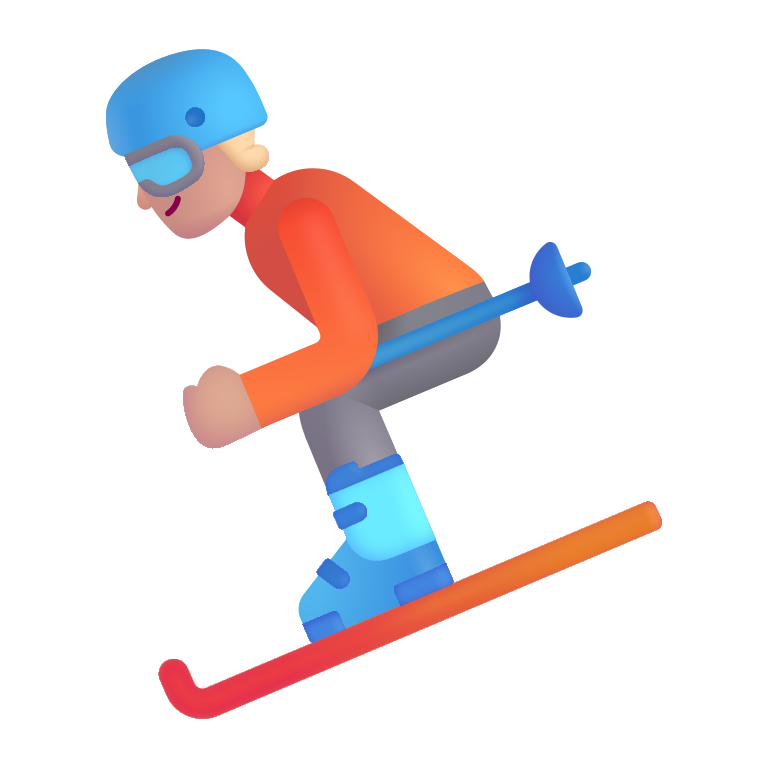
skier color  light